Question: having trouble with post height. help me guys..

please check the website : <URL>
'''
<li>
<div class="thumb-img">
<a title="Hiring a Professional Designer for Your Kitchen" href="http://www.mulberrydesignerkitchens.com/hiring-a-professional-designer-for-your-kitchen/">
<img class="attachment-home-thumbnail wp-post-image" width="163" height="110" title="Oak kitchen Cupboard" alt="Oak kitchen Cupboard" src="http://www.mulberrydesignerkitchens.com/wp-content/uploads/Oakkitchen31-163x110.png">
</a>
</div>
<div class="post-text">
<h3>
<a href="http://www.mulberrydesignerkitchens.com/hiring-a-professional-designer-for-your-kitchen/">Hiring a Professional Designer for Your Kitchen</a>
</h3>
<p>
Ensuring that you hire the correct professional is far more important than vision, design or budget when it comes to having your kitchen built properly and safely.
<a class="more-link" href="http://www.mulberrydesignerkitchens.com/hiring-a-professional-designer-for-your-kitchen/#more-580">
<span class="more">[more]</span>
</a>
</p>
<div class="wpfblike" style="height: 40px; display: none;">
<fb:like class=" fb_edge_widget_with_comment fb_iframe_widget" send="false" colorscheme="light" action="like" width="400" show_faces="true" layout="default" href="http://www.mulberrydesignerkitchens.com/hiring-a-professional-designer-for-your-kitchen/">
</div>
</div>
</li>
'''
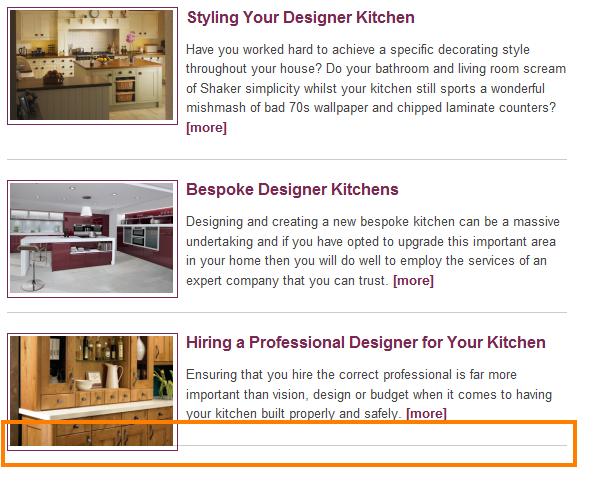
Answer: Define 'border-bottom' in your 'li' instead of '.post-text'. Write like this:
'''
#homepage-images ul li {
border-bottom: 1px solid #CCCCCC;
margin-top: 20px;
width: 560px;
overflow:hidden;
}
.post-text {
padding-bottom: 10px;
}
'''